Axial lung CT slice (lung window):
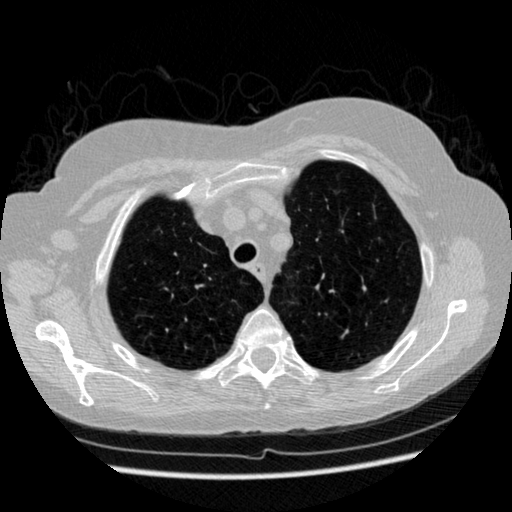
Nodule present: no